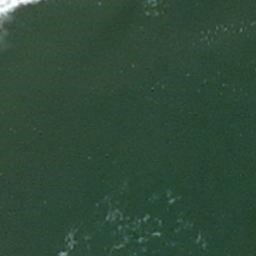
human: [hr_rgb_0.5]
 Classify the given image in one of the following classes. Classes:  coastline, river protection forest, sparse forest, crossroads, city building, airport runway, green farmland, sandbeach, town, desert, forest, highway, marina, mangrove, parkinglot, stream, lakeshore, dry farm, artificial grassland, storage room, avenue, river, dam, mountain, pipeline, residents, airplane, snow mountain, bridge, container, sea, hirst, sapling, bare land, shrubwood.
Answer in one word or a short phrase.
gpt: sea